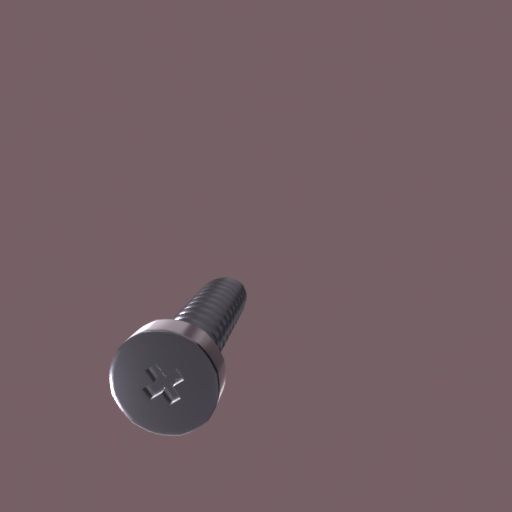
Label: screw